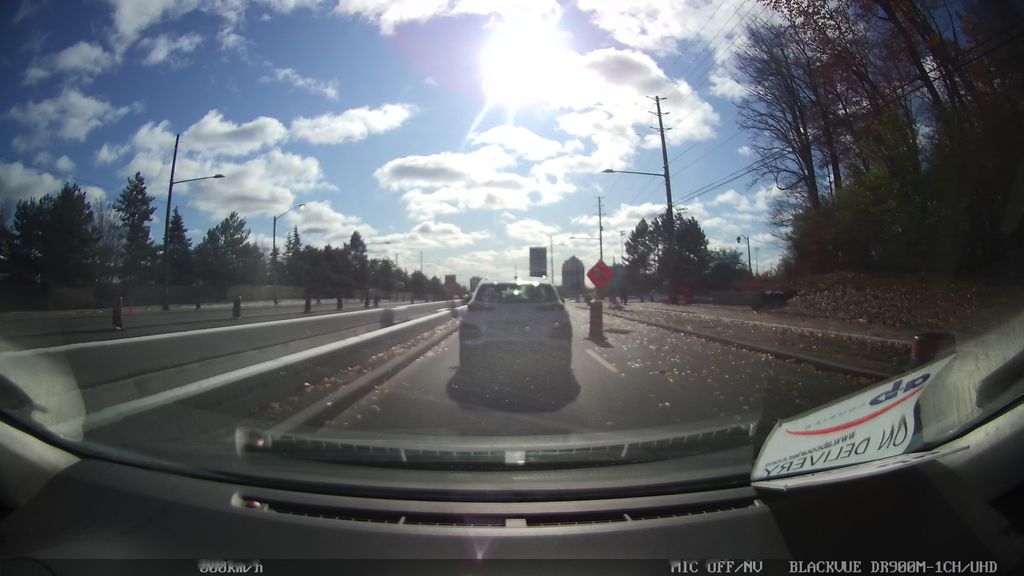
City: toronto